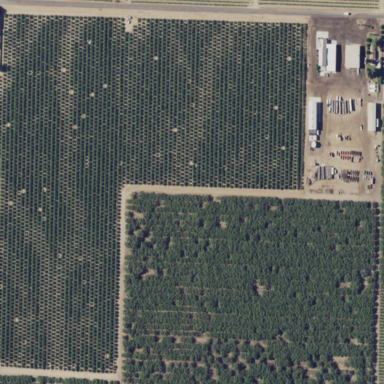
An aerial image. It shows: Orchard filled with almond trees.